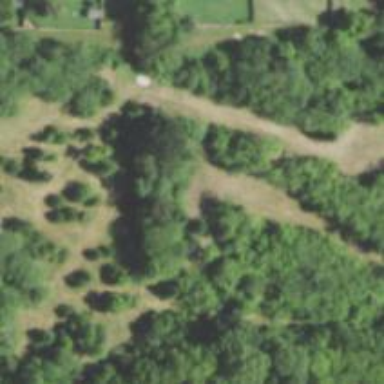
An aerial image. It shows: Disc golf hole.